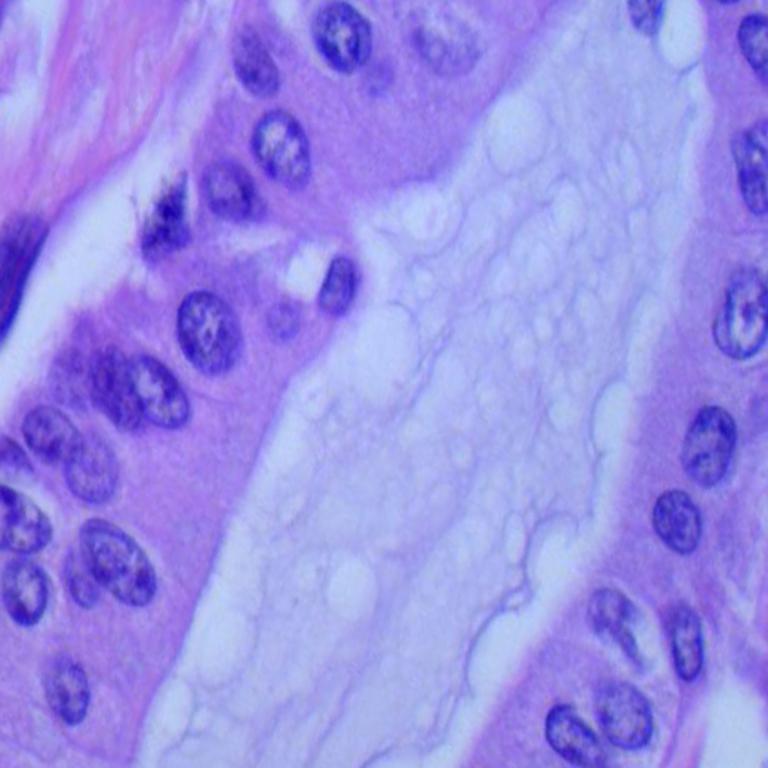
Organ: lung
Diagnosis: adenocarcinomas